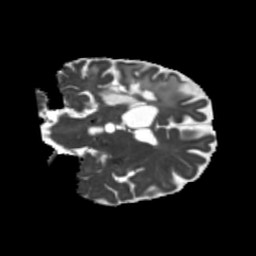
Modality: MD
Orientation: coronal
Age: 60
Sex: male
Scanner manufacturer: siemens
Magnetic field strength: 3 T
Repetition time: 5.25 s
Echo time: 0.08 s